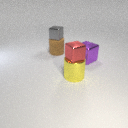
small red metal cube to the right of small gray metal cube